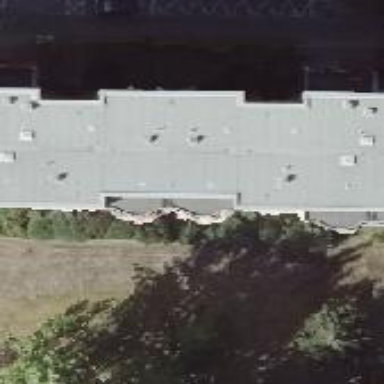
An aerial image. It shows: Apartment building with flat roof.